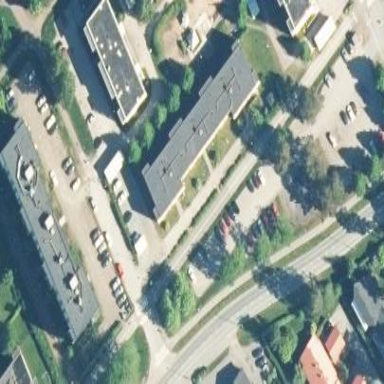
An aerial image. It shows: Parking area.